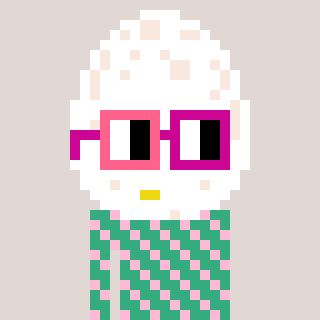
a pixel art character with square pink and red glasses, a egg-shaped head and a teal-colored body on a warm background